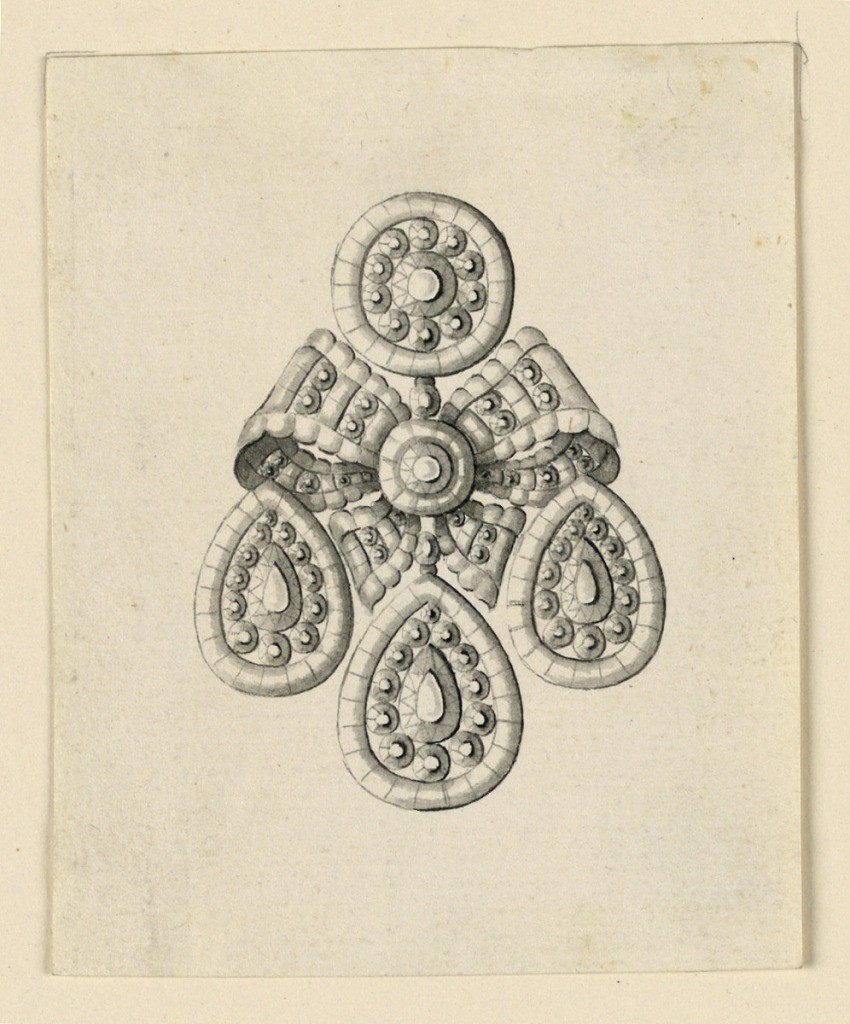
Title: Design for an Earring
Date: late 18th century
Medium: Pen and black ink, brush and gray watercolor on light green paper
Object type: Drawing
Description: Jewelry design for an earring. Design scheme similar to 1938-88-833, the ribbon being decorated with vertically disposed disks, separated by bands. Disk above, three drops below.